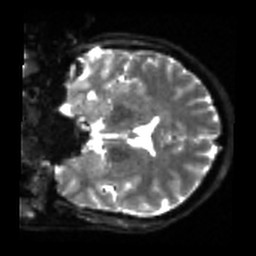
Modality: sbref
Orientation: coronal
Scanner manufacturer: siemens
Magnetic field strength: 3 T
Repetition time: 4 s
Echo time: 0.0594 s